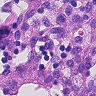
Metastatic tissue present: no